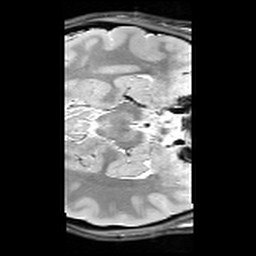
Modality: PDw
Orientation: axial
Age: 20
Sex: female
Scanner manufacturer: siemens
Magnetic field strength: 3 T
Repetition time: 6.49 s
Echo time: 0.016 s